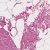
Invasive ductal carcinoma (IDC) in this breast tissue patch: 0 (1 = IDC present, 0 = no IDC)